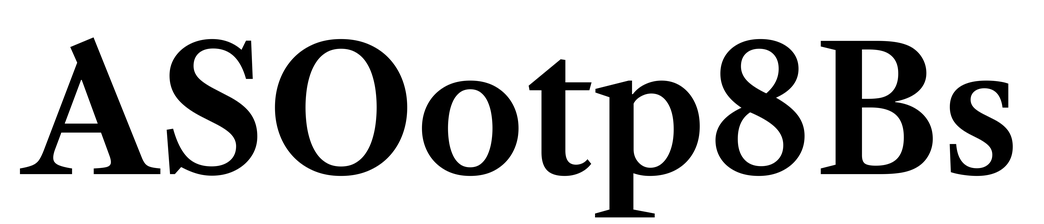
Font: LibreCaslonText_SemiBold